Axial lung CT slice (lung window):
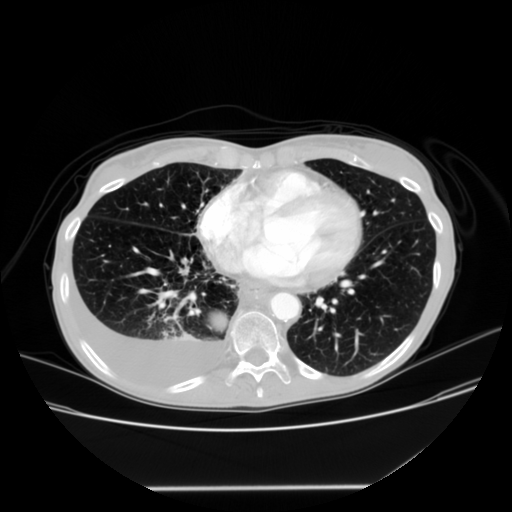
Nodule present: yes
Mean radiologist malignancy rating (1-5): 2.5